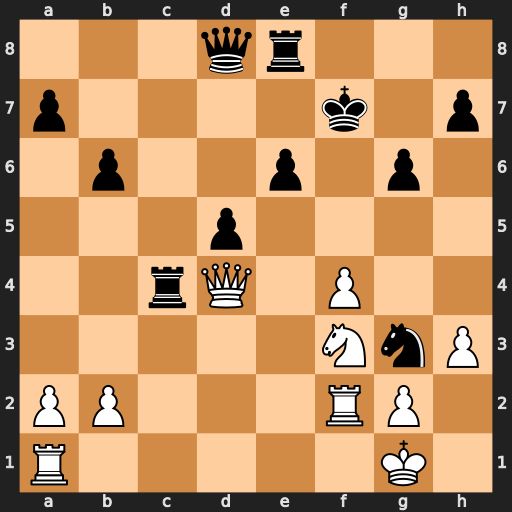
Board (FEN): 3qr3/p4k1p/1p2p1p1/3p4/2rQ1P2/5NnP/PP3RP1/R5K1
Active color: w
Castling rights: -
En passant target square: -
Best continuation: Ne5+ Kg8 Nxc4